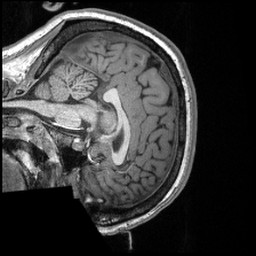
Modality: T1w
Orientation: sagittal
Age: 21
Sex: female
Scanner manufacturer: siemens
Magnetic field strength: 3 T
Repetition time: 2.3 s
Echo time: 0.00308 s